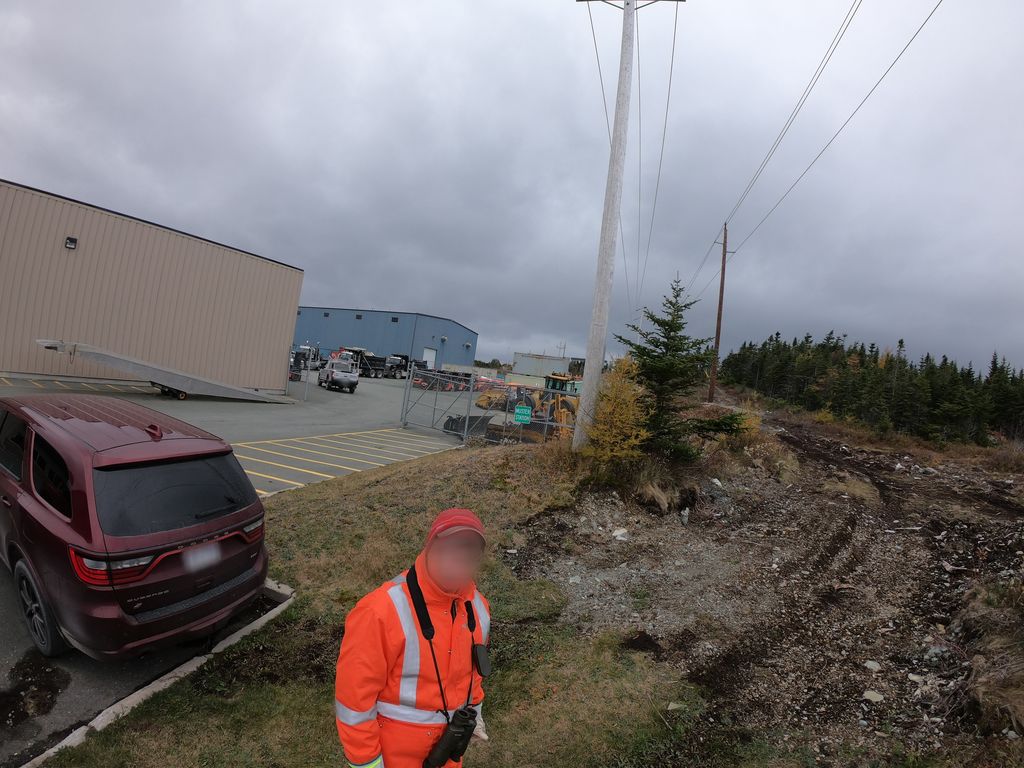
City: st_johns